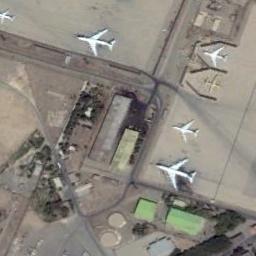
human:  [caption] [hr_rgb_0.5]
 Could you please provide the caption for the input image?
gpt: Four planes parked in a line on the airport and another plane in front of them .

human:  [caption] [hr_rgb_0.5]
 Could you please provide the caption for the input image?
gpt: There are four white planes in the open space .

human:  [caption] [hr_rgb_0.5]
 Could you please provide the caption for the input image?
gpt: Many planes are parked on the open space next to the buildings and the grass .

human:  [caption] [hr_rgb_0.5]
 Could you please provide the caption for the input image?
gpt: Several planes of different sizes are parked in a clearing, With many buildings next to the plane .

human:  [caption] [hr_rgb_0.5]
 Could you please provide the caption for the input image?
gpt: Five planes are in the parking lot next to the buildings .